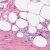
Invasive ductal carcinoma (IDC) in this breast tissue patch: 0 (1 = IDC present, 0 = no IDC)